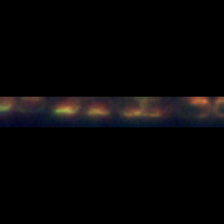
Taxon: Chaetoceros
Group: Diatoms